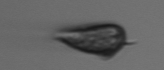
Label: Prorocentrum_triestinum